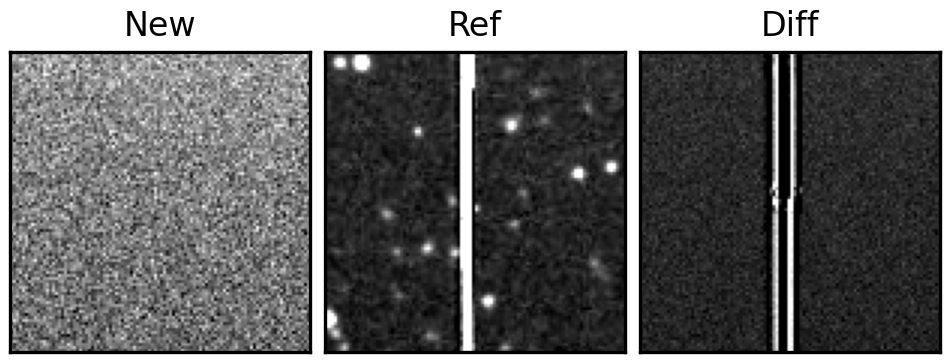
Label: bogus